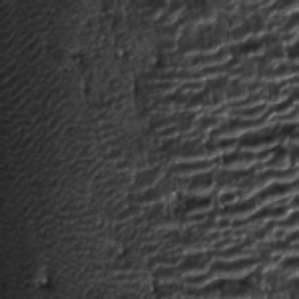
Label: frost